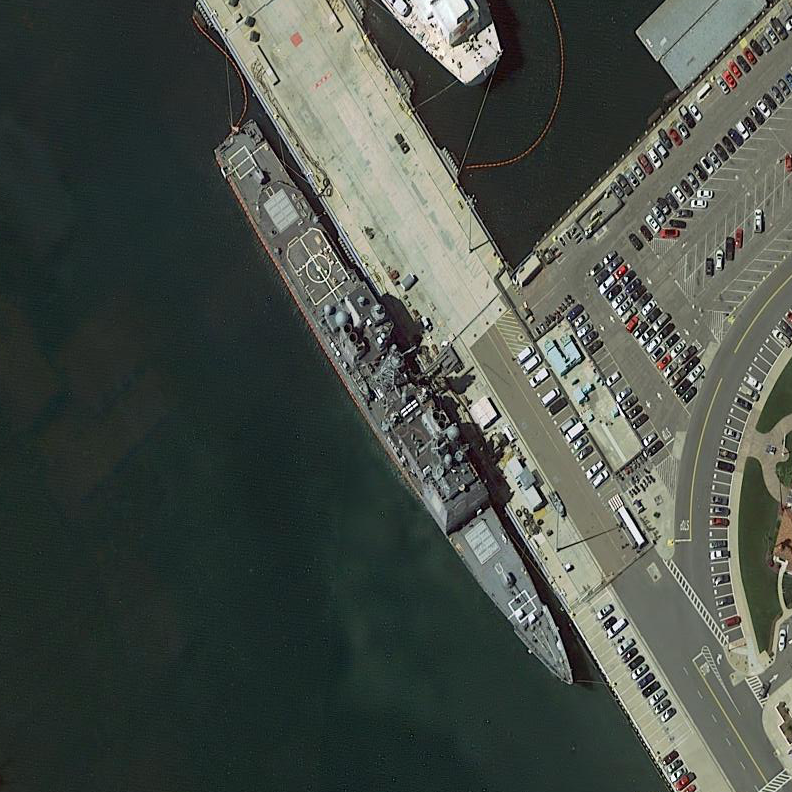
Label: Ticonderoga-class_cruiser